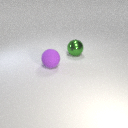
large green metal sphere behind large purple rubber sphere